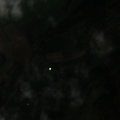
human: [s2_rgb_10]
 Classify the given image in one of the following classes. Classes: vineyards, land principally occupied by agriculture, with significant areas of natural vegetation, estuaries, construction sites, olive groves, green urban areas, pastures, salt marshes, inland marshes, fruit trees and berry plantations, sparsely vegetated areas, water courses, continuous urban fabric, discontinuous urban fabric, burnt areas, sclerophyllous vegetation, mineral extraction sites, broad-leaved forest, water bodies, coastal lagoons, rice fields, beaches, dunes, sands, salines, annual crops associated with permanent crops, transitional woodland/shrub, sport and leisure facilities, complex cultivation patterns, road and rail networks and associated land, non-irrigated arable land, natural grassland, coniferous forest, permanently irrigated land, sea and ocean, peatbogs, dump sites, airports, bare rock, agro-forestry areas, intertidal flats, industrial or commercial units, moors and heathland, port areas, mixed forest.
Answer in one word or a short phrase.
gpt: discontinuous urban fabric, non-irrigated arable land, pastures, complex cultivation patterns, land principally occupied by agriculture, with significant areas of natural vegetation, broad-leaved forest, mixed forest